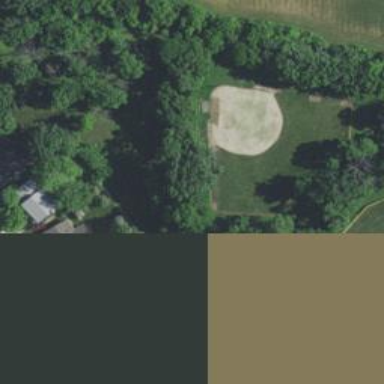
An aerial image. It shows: Baseball pitch for leisure land activities.